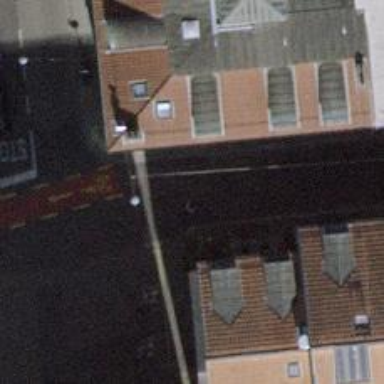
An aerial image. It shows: Bollard.